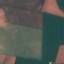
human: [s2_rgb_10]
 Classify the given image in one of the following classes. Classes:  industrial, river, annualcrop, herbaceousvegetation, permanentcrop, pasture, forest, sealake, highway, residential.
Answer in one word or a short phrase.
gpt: AnnualCrop